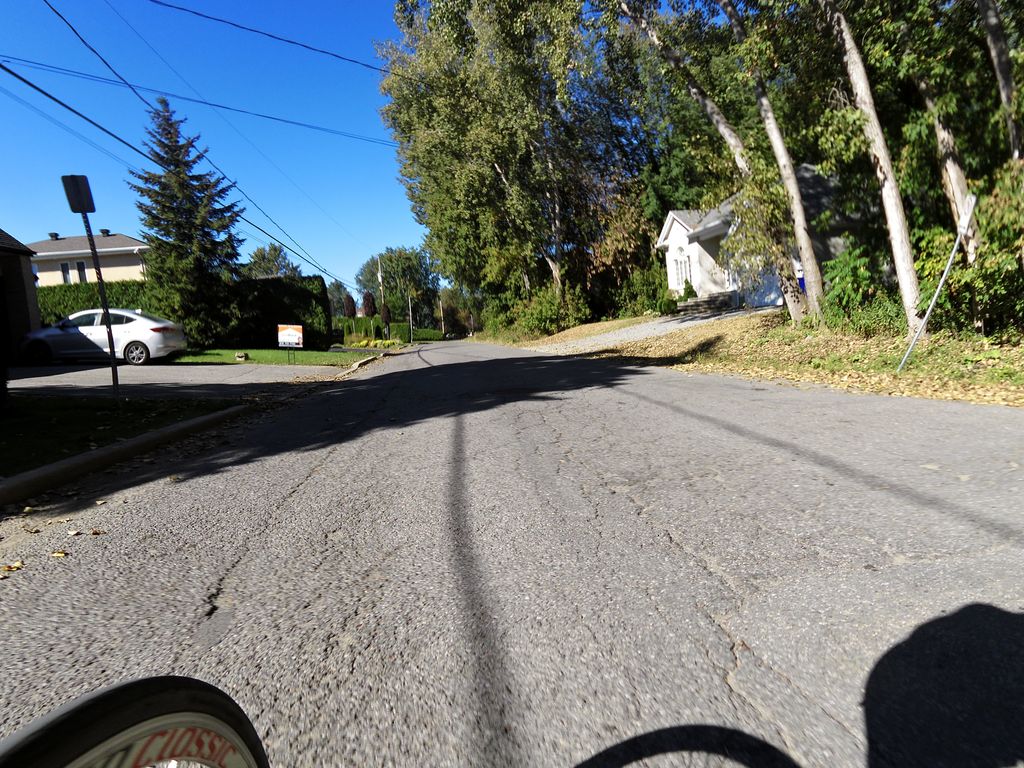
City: ottawa-gatineau